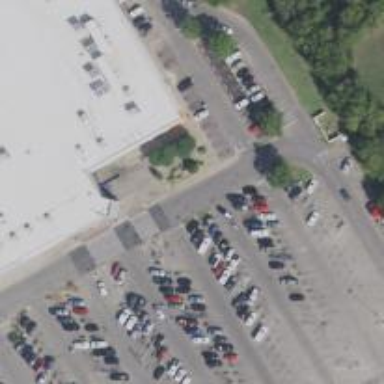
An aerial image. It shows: Parking space.